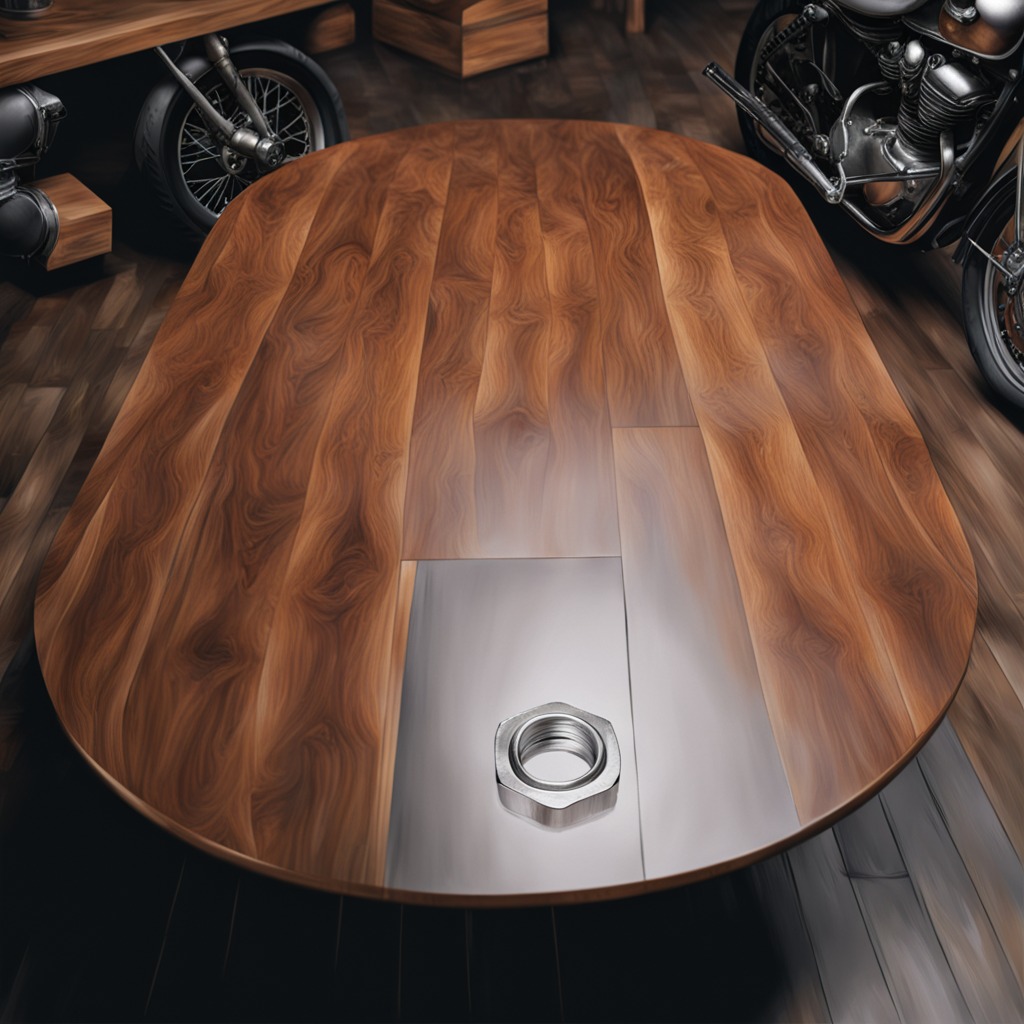
A metal nut lies on an oil-spilled wooden table in a vintage motorcycle garage.